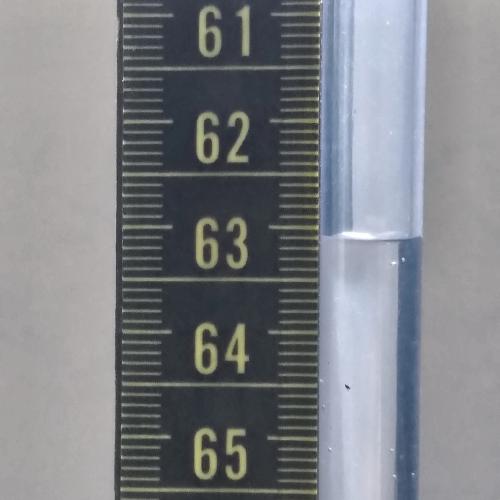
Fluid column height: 63.1 cm